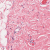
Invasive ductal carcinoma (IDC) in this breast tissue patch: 0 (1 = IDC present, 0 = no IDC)